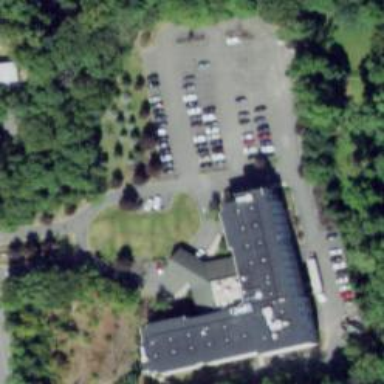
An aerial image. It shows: Commercial building that serves as nursing home.